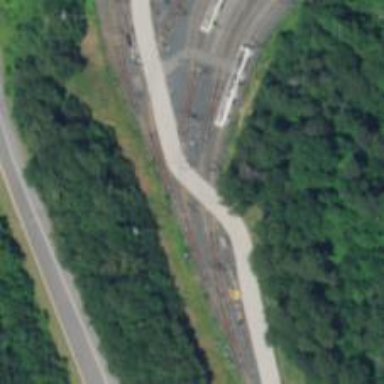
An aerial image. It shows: Light rail yard with electrified contact lines.